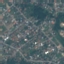
Land use / land cover: Residential